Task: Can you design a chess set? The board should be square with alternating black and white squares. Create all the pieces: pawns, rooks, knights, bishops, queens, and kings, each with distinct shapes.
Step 5328:
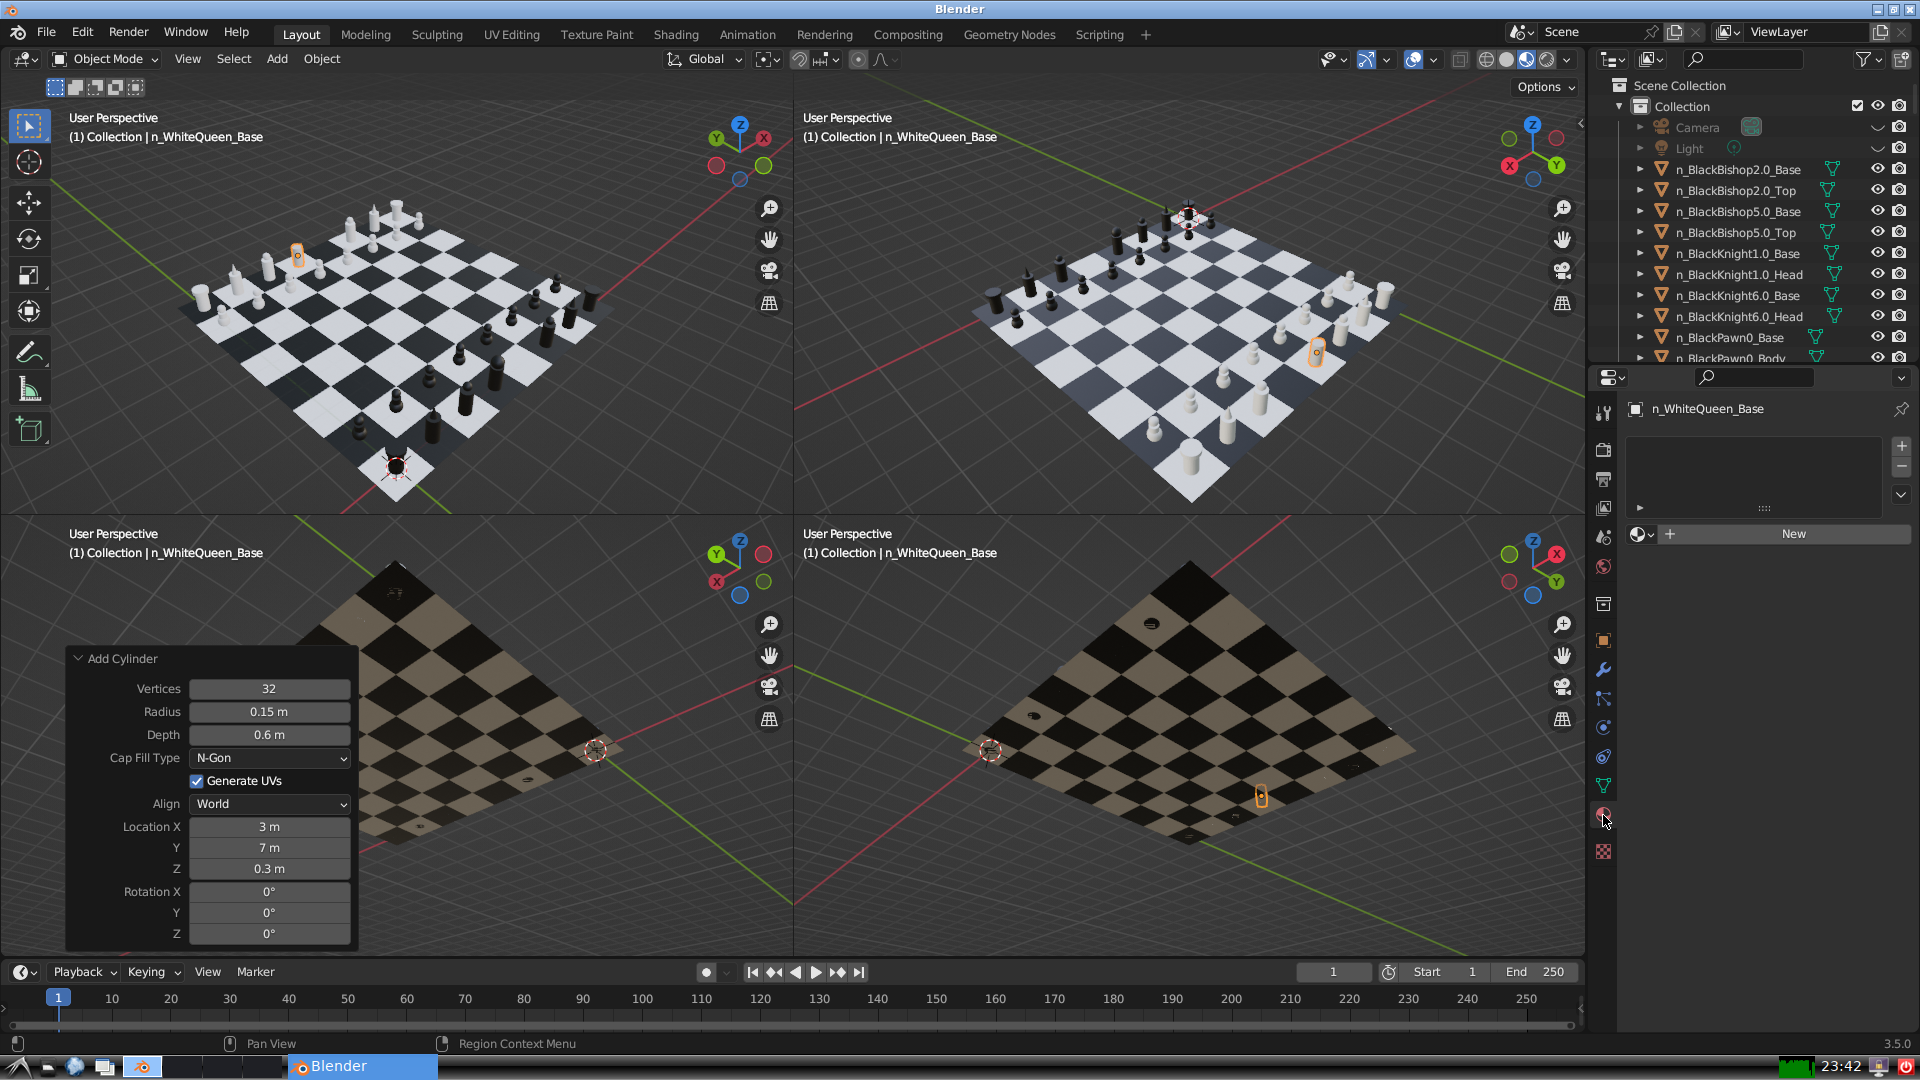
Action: {"mouse_move": [1636, 534]}